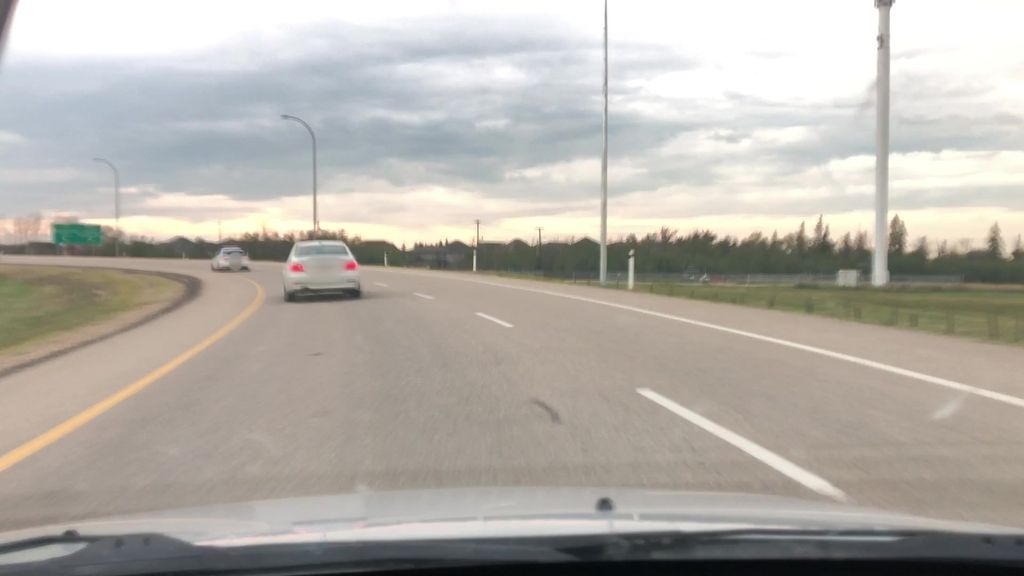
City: edmonton